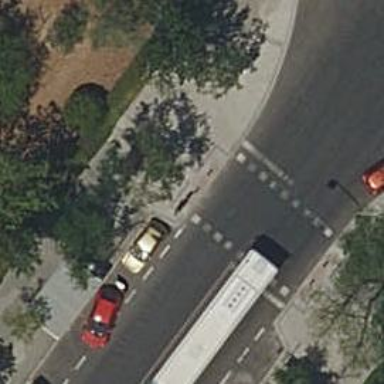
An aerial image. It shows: Sidewalk along the footway.